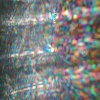
Label: sunburn